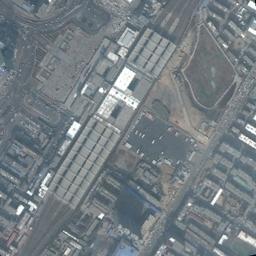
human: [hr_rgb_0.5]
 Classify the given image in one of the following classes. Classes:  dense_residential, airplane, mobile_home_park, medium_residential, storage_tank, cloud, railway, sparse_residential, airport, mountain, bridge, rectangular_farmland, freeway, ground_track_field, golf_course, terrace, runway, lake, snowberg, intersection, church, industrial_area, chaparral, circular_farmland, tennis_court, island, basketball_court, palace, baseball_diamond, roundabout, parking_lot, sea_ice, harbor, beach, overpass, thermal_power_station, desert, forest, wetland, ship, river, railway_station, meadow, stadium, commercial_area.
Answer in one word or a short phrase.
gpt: railway_station